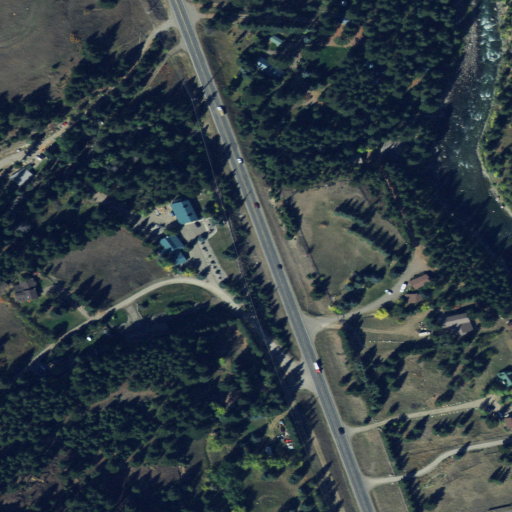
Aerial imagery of plain(s) in Montana named Beckman Flat containing evergreen forest, shrub, open development, low intensity development, deciduous forest, open water, and medium intensity development